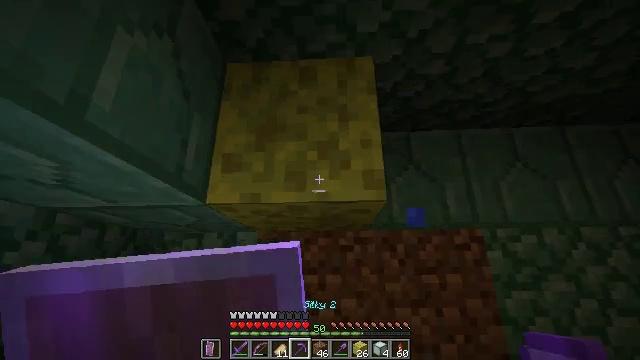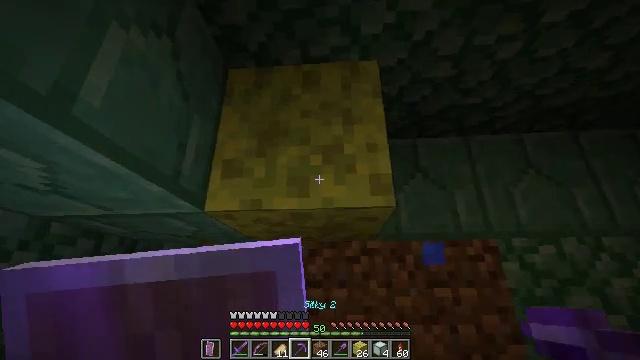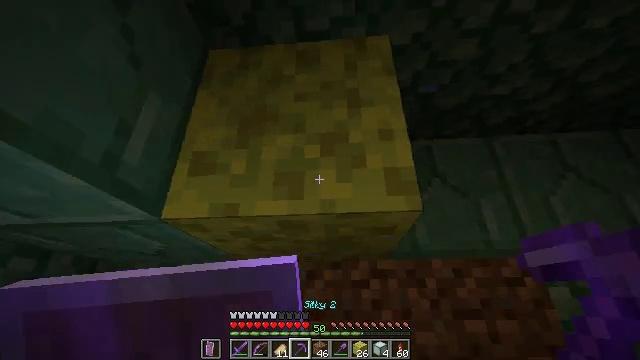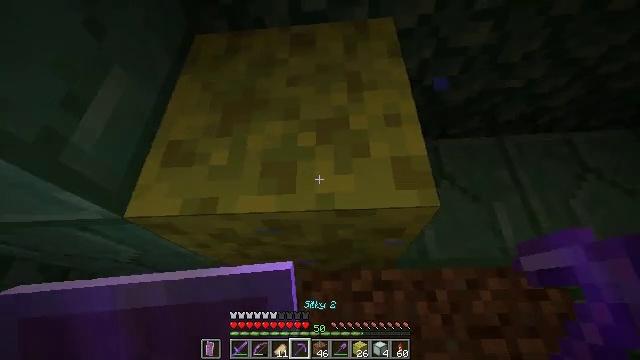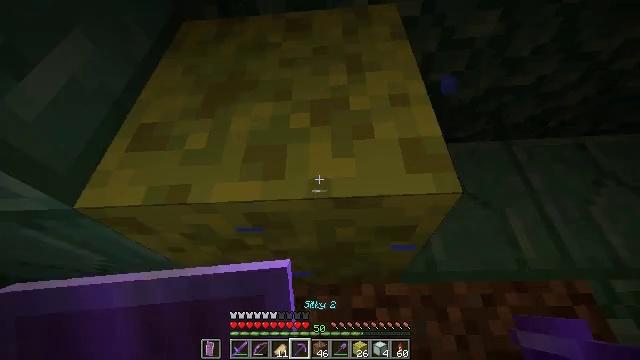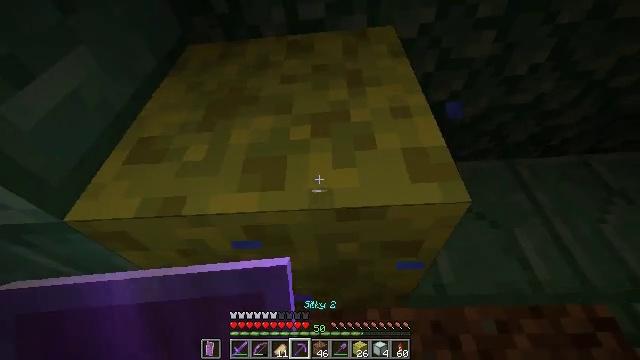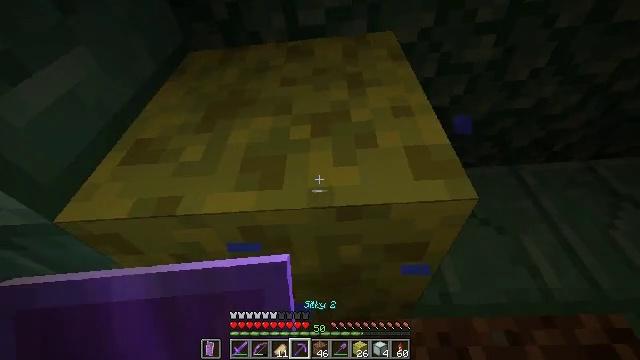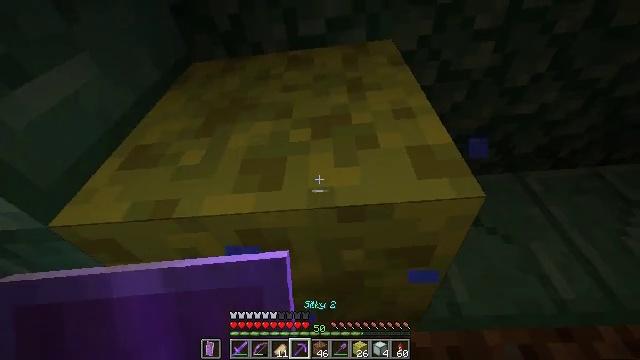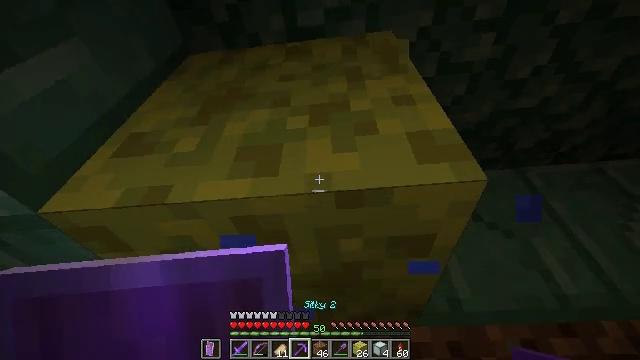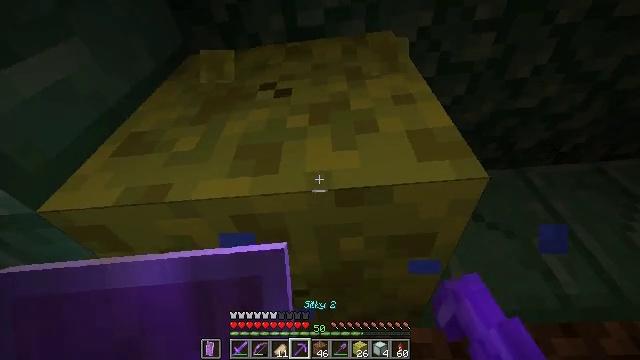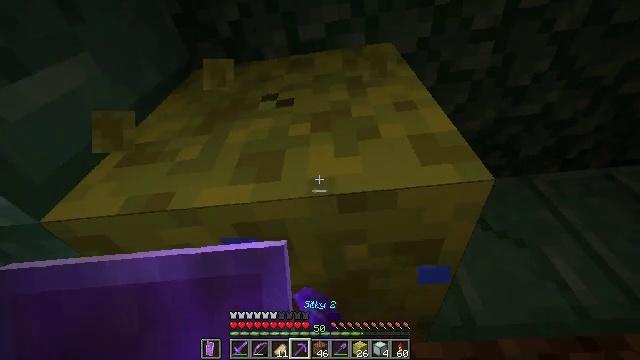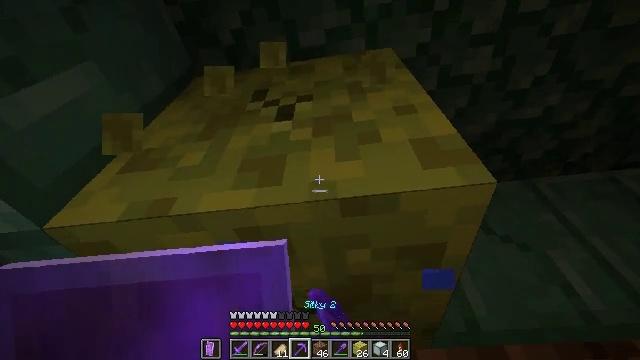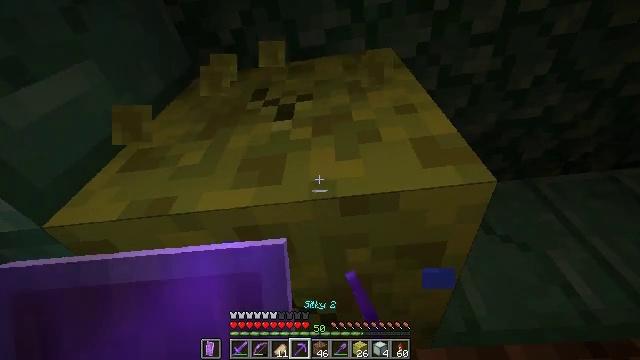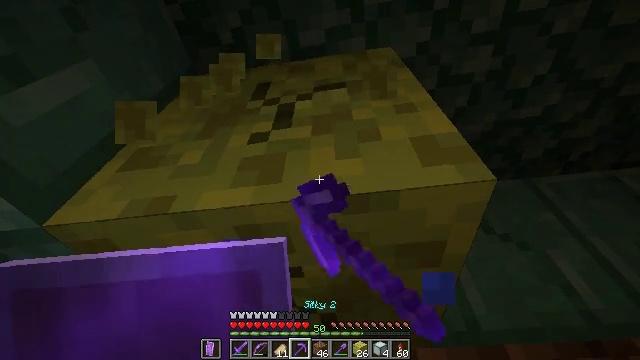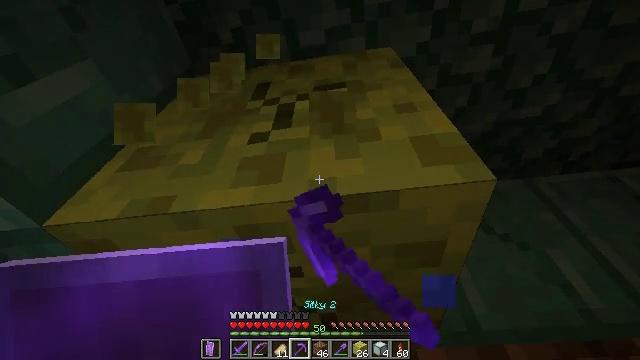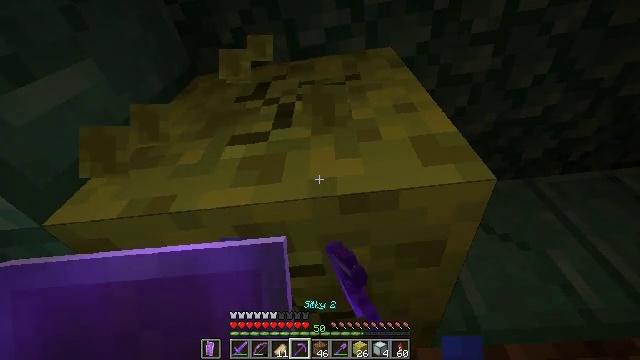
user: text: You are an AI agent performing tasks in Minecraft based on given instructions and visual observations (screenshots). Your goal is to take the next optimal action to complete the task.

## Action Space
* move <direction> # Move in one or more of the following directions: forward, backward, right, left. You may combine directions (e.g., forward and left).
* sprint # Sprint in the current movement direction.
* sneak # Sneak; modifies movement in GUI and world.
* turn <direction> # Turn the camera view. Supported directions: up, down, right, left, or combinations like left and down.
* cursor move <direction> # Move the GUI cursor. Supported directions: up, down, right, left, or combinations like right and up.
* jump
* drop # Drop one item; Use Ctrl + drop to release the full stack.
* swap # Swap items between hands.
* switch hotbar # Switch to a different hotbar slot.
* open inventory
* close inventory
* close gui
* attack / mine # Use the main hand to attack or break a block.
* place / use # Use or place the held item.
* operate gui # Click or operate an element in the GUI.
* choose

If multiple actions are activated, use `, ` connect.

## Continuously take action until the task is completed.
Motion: motion action
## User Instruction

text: Acquire a wet sponge from an ocean monument.
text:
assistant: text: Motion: move forward, turn left and up
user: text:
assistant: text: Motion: move forward, turn up
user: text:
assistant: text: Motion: move forward, turn up
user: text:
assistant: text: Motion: turn up
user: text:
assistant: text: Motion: turn up
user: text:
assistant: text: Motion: turn up
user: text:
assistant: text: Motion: turn up
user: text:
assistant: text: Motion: attack / mine
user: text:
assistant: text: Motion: attack / mine
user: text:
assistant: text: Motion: turn left and up, attack / mine
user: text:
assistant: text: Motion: turn up, attack / mine
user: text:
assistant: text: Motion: attack / mine
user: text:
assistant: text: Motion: attack / mine
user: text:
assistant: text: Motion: attack / mine
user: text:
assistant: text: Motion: attack / mine
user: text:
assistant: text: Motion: attack / mine
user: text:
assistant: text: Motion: attack / mine
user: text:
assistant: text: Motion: attack / mine
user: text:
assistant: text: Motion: attack / mine
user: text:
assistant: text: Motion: attack / mine
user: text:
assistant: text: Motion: no_op
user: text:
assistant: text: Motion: no_op
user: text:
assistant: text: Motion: no_op
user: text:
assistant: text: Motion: no_op
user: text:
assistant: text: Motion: no_op
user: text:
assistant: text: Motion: no_op
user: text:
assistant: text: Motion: no_op
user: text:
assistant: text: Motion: attack / mine
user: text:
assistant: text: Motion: attack / mine
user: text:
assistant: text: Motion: attack / mine